Question: I am trying to resize the JPanels but there is a space under it . Here is a link to show :

'''
And this is the code :
import java.awt.*;
import javax.swing.*;
public class Ex1 extends JFrame{
private JTextArea textarea = new JTextArea ();
private JTextField field = new JTextField ();''
private JButton buton = new JButton ("Trimite");
public Ex1(){
JPanel panel = new JPanel (new BorderLayout(2,2));
JPanel panel1 = new JPanel (new BorderLayout(2,2));
JPanel panel2 = new JPanel (new BorderLayout(2,2));
JLabel label1 = new JLabel ("Mesaje");
JLabel label2 = new JLabel ("Scrieti un mesaj");
panel1.setPreferredSize(new Dimension(350,100));
panel2.setPreferredSize(new Dimension(350,25));
panel1.add(label1, BorderLayout.NORTH);
panel1.add(textarea, BorderLayout.CENTER);
panel2.add(label2, BorderLayout.WEST);
panel2.add(field, BorderLayout.CENTER);
panel2.add(buton, BorderLayout.EAST);
setLayout(new GridLayout(2,1,1,1));
panel.add(panel1, BorderLayout.NORTH);
panel.add(panel2, BorderLayout.CENTER);
add(panel);
}
public static void main(String[] args) {
JFrame frame = new Ex1();
frame.pack();
frame.setDefaultCloseOperation(JFrame.EXIT_ON_CLOSE);
frame.setLocationRelativeTo(null);
frame.setVisible(true);
}
'''
}
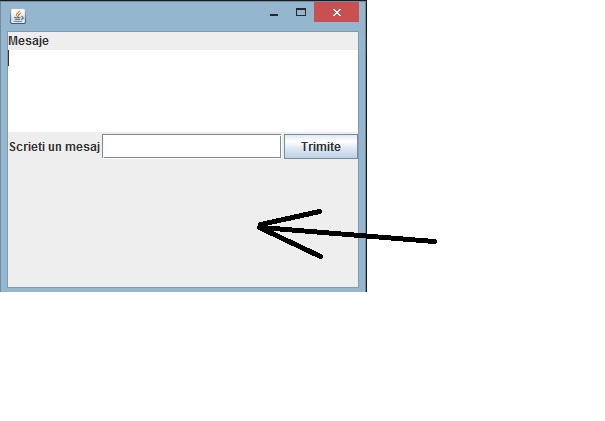
Answer: You are setting a layout for a frame to 'GridLayout' in which all components are given equal size. You have two rows, 'add(panel)' adds the panel to the first row of the grid. The second row is left empty. See <URL>.
Comment out 'setLayout(new GridLayout(2,1,1,1));' and the extra space should go away. When you comment this line the layout of frame's content pane will be 'BorderLayout'. The default layout of the 'JFrame' is 'BorderLayout'. So 'add(panel);' will add the panel to the center of the frame's content pane. As a result the panel should occupy all the available space.
As a side note, avoid 'setPreferredSize()', usually it is not necessary, see <URL> for details.
You can specify the number of rows and columns for a text area and wrap it in the scroll pane, ie:
'''
textArea = new JTextArea(5, 20);
JScrollPane scrollPane = new JScrollPane(textArea);
'''
For more details see <URL>
'''
import java.awt.BorderLayout;
import java.awt.Dimension;
import javax.swing.*;
public class Ex1 extends JPanel{
private JTextArea textarea = new JTextArea ();
private JTextField field = new JTextField ();
private JButton buton = new JButton ("Trimite");
public Ex1() {
setLayout(new BorderLayout());
JPanel panel1 = new JPanel (new BorderLayout(2,2));
JPanel panel2 = new JPanel (new BorderLayout(2,2));
JLabel label1 = new JLabel ("Mesaje");
JLabel label2 = new JLabel ("Scrieti un mesaj");
panel1.add(label1, BorderLayout.NORTH);
panel1.add(new JScrollPane(textarea), BorderLayout.CENTER);
panel2.add(label2, BorderLayout.WEST);
panel2.add(field, BorderLayout.CENTER);
panel2.add(buton, BorderLayout.EAST);
add(panel1, BorderLayout.CENTER);
add(panel2, BorderLayout.SOUTH);
}
@Override
public Dimension getPreferredSize() {
return new Dimension(350, 300);
}
public static void main(String[] args) {
SwingUtilities.invokeLater(new Runnable() {
public void run() {
JFrame frame = new JFrame("Test");
frame.setDefaultCloseOperation(JFrame.EXIT_ON_CLOSE);
frame.setLocationByPlatform(true);
Ex1 panel = new Ex1();
frame.add(panel);
frame.pack();
frame.setVisible(true);
}
});
}
}
'''